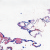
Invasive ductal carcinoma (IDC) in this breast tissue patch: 0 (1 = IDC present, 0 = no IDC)